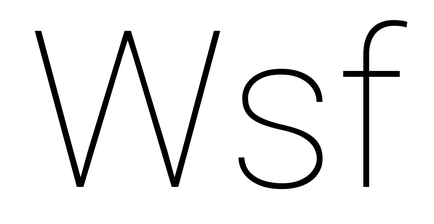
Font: Roboto_Thin